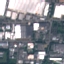
Land use / land cover: Industrial